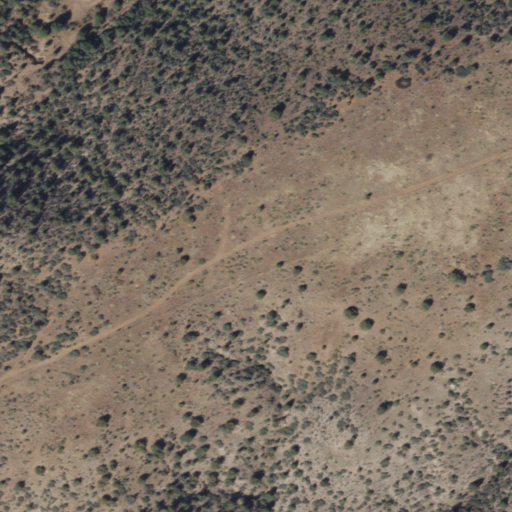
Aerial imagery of ridge(s) in Arizona named Whiskey Ridge containing shrub and evergreen forest